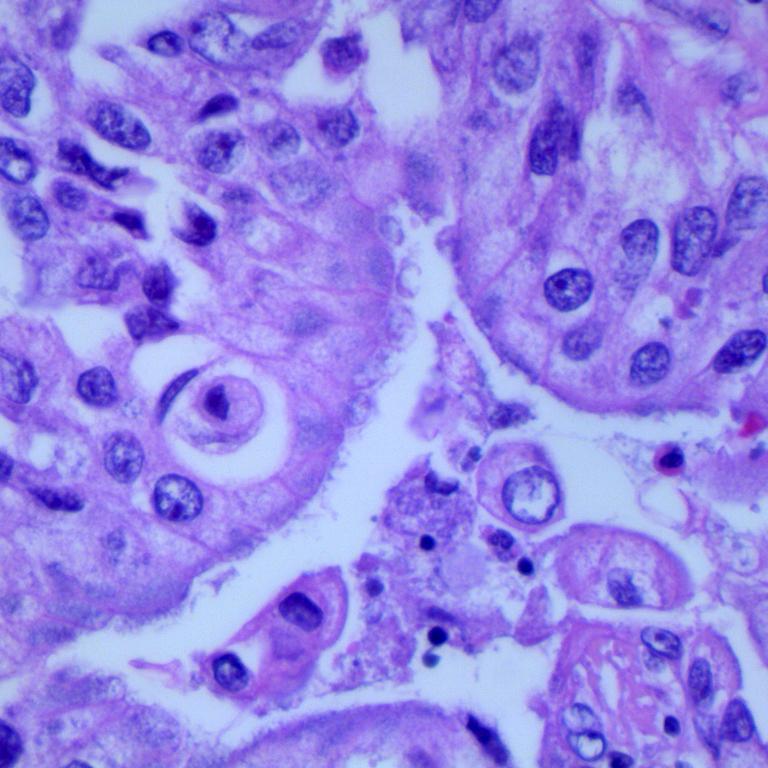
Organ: lung
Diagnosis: adenocarcinomas